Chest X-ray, PA view. Patient: 62 years old, sex F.
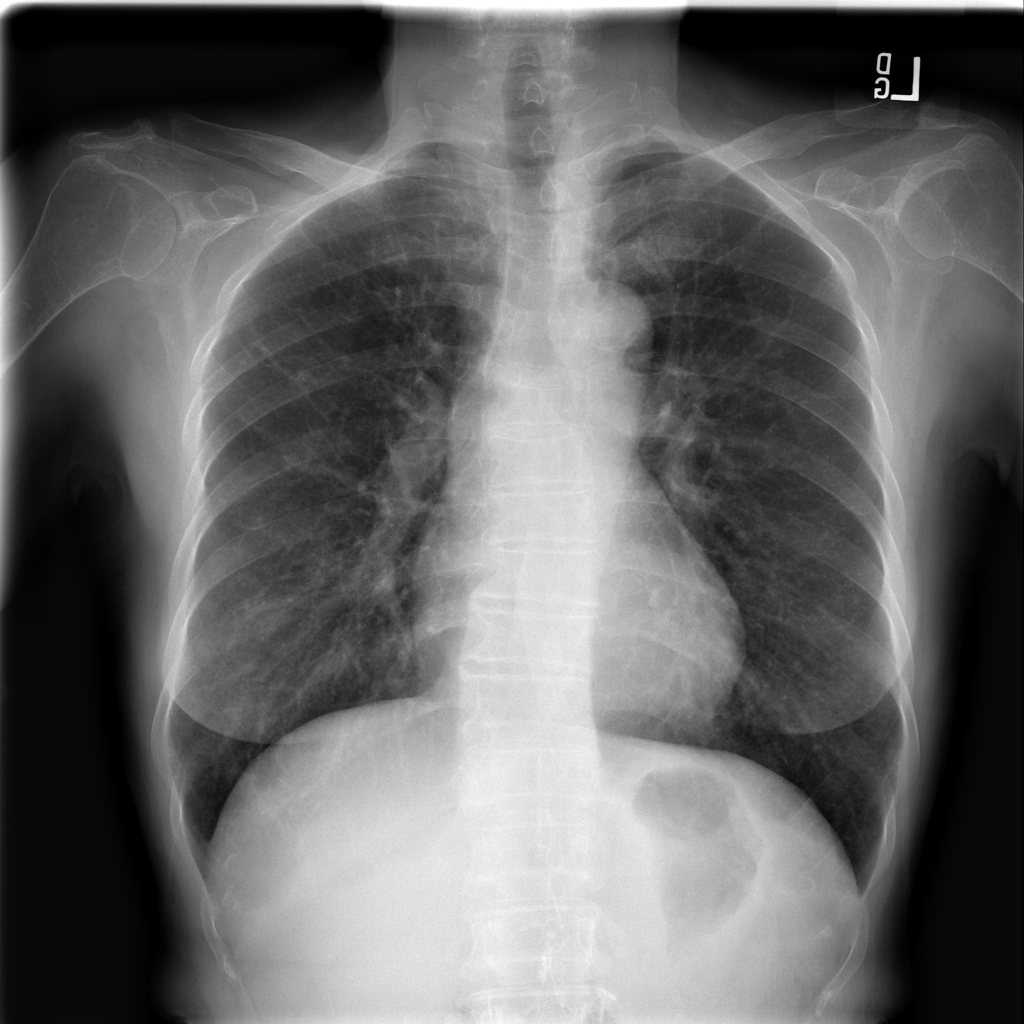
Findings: No Finding